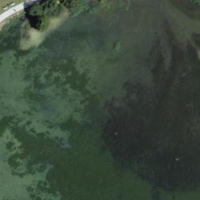
EUNIS habitat code: 14
Species observed at this site:
Aythya fuligula
Plantago major
Fulica atra
Roeseliana roeselii